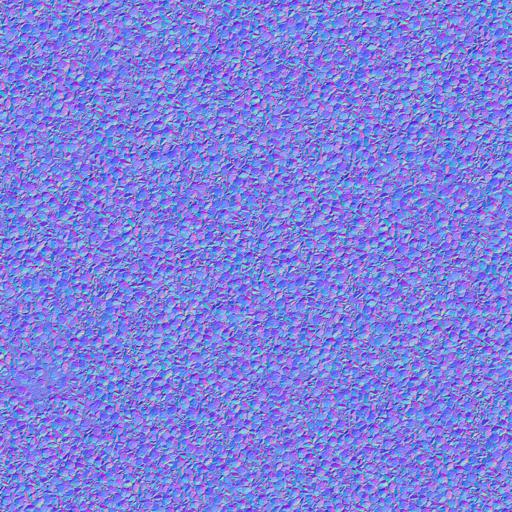
gravel pebbles rocks stones